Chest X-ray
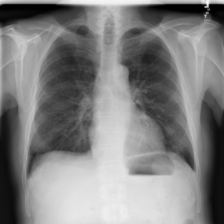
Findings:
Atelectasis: negative
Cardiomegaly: negative
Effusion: negative
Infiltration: negative
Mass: negative
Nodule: negative
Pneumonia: negative
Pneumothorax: negative
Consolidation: negative
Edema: negative
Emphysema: negative
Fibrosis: negative
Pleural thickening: negative
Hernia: negative